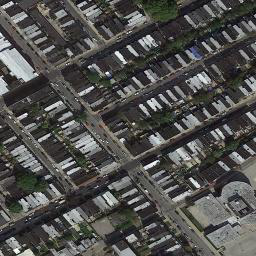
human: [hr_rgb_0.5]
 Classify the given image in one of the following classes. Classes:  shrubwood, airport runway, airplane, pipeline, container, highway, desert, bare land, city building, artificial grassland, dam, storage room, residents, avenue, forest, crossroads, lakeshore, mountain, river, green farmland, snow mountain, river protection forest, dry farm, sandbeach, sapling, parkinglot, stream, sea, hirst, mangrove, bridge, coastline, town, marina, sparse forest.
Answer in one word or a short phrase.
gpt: town